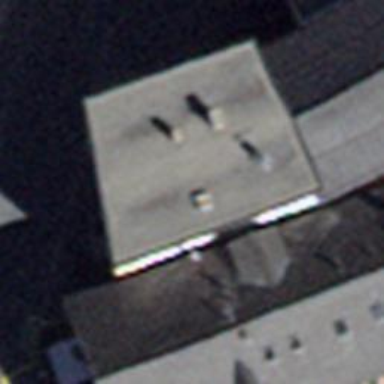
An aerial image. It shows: Furniture shop.